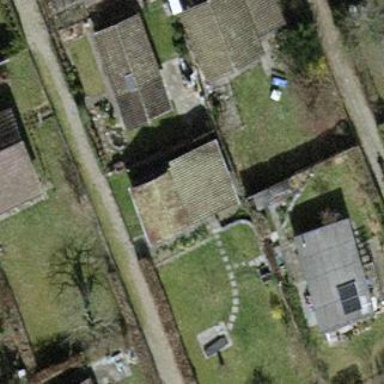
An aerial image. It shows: Allotment house.